Brain MRI, t1w sequence, axial 2D slice.
Patient: age 50, sex M, weight 95 kg, height 1.95 m
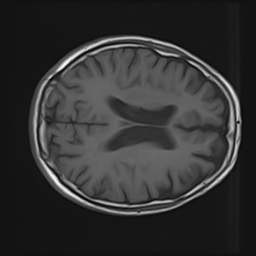